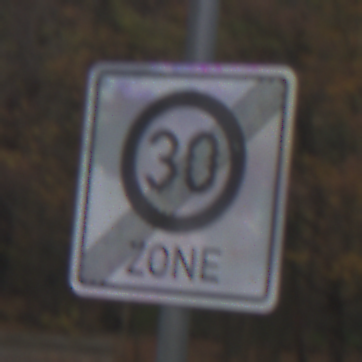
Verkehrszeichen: EndeZone30
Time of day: SunriseSunset
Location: Outdoor (Nature)
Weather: PartlyCloudy
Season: Autumn
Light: Natural